Field crop: maize
Growth stage: 2
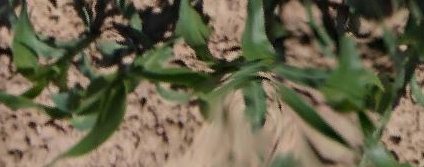
Species: maize